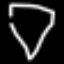
Label: diamond